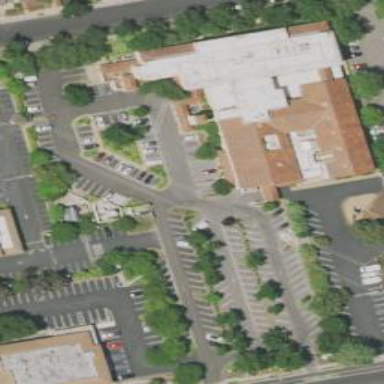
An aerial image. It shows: Healthcare facility identified as hospital.